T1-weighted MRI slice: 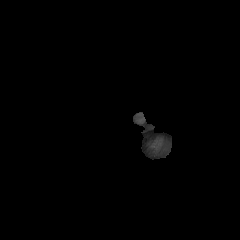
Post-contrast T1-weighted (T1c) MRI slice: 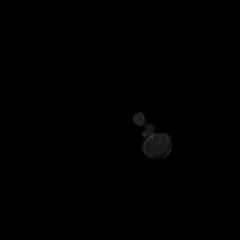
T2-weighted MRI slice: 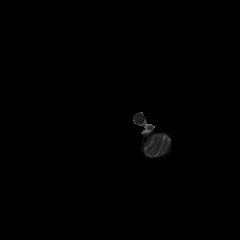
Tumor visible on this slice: no